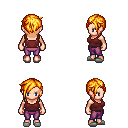
a pixel art fantasy rpg character, female body template, human, light skin, maroon pirate shirt, magenta pants, light blonde pixie cut hairstyle, white slippers, four views (front, back, left, right), 2x2 character sprite sheet, small pixel art, hard edges, no anti-aliasing